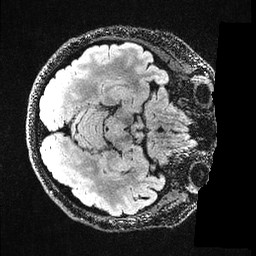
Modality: FLAIR
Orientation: axial
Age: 37
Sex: female
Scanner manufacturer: ge
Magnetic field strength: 3 T
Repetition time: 4.802 s
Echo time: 0.1172 s